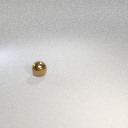
small brown metal sphere